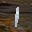
Label: 1